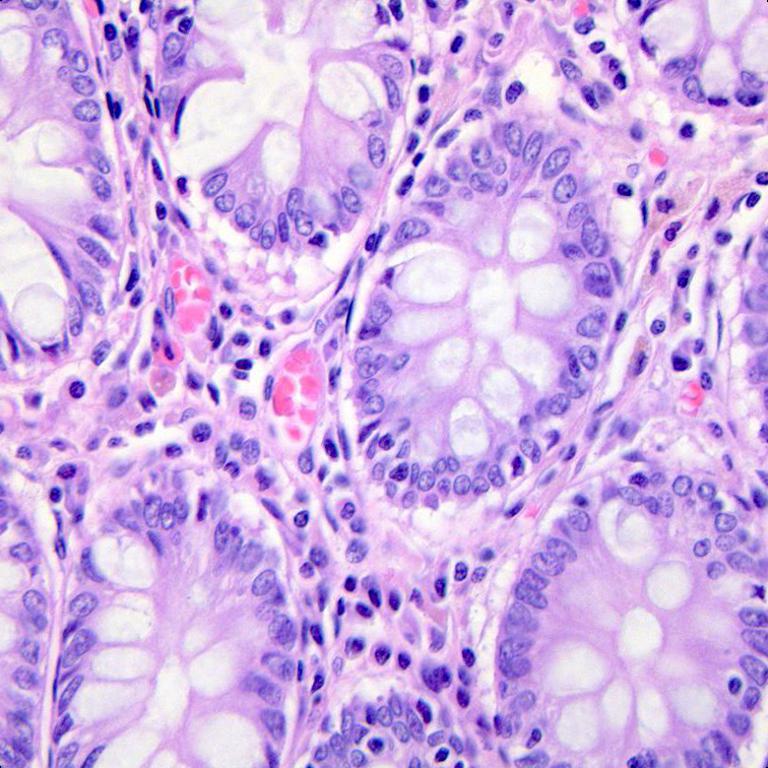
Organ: colon
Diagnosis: benign